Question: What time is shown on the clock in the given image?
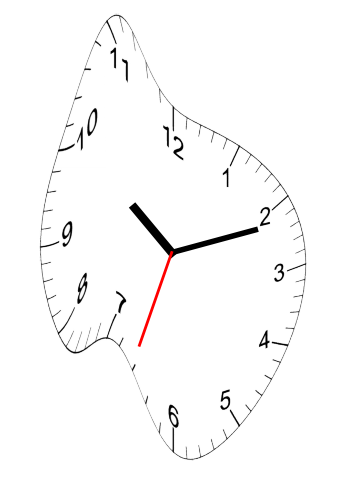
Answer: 10:11:33